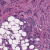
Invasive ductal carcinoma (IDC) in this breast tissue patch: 1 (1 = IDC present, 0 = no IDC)